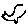
Label: bird